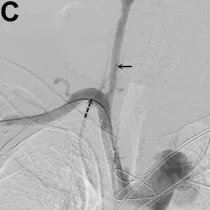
Following IA recanalization, both catheter angiography ] and successful CCA (solid arrow) and SA (dashed arrow) recanalization.
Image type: radiology (x_ray)